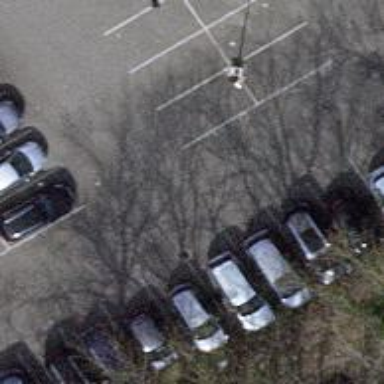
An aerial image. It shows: Asphalt parking aisle off service road.